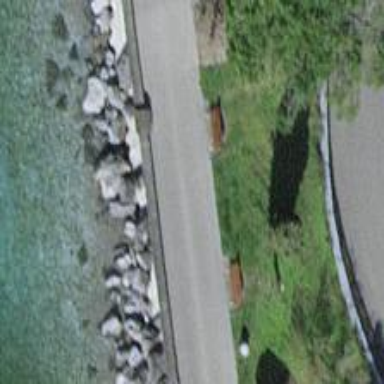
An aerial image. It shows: Brown bench.